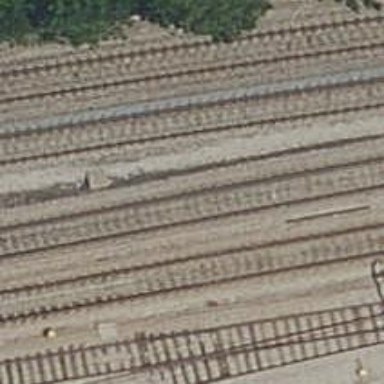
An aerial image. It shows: Railway track with contact lines for electrification.